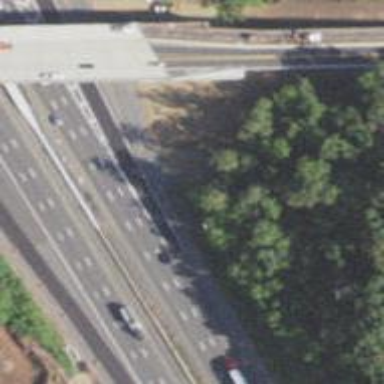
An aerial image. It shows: Motorway link.